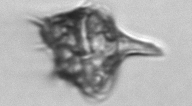
Label: Amylax